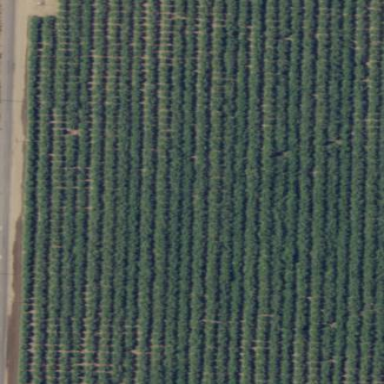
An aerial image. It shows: Orchard with field cropland.